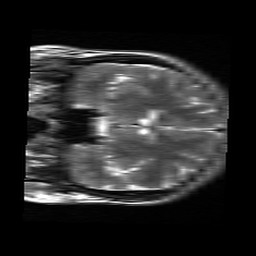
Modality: T2w
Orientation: coronal
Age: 33
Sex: female
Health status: healthy
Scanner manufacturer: siemens
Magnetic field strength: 3 T
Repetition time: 4.01 s
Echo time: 0.116 s